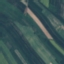
Label: AnnualCrop